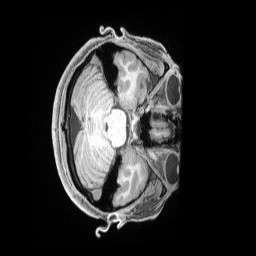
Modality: T1w
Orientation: axial
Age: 38
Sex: female
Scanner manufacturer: siemens
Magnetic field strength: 3 T
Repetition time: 2 s
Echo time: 0.00211 s